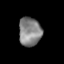
Tissue: lung
Cell type: Epithelial cells
Senescence score: 0.2131
Nuclear area (px): 635
Mean DAPI intensity: 131.269